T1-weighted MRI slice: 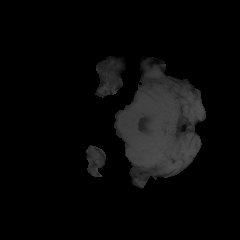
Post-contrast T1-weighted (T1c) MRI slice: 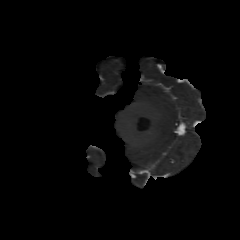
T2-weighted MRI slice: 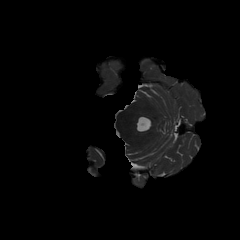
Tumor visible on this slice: no